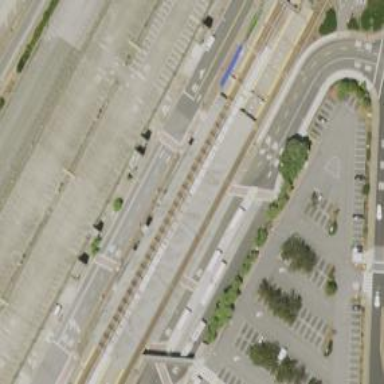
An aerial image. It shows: Busway road.